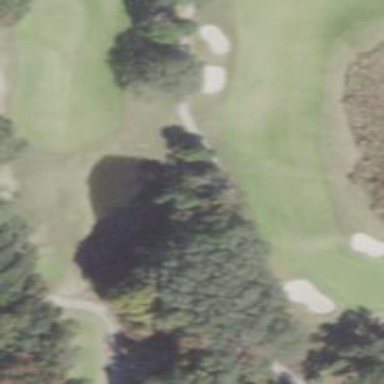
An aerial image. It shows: Path for both road and golf.